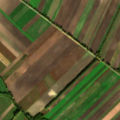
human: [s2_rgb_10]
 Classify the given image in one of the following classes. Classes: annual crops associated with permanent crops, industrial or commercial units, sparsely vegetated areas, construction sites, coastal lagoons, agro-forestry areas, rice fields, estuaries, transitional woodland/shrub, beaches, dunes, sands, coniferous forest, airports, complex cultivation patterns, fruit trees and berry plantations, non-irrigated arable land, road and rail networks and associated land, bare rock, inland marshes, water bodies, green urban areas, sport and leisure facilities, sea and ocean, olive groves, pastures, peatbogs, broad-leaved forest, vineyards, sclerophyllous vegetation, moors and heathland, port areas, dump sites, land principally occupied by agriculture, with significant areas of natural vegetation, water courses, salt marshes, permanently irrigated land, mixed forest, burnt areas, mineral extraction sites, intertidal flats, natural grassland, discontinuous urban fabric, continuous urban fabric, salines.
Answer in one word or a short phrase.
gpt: non-irrigated arable land, land principally occupied by agriculture, with significant areas of natural vegetation